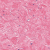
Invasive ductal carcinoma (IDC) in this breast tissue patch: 0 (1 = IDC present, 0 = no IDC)